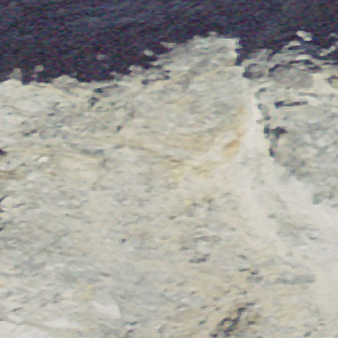
Label: other